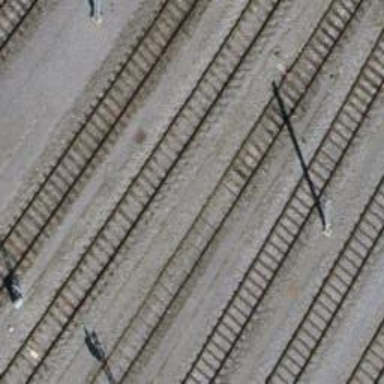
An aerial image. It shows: Single-track electrified railway siding with contact line.